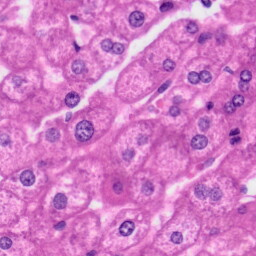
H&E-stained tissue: Liver